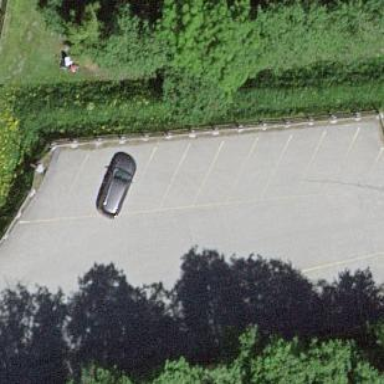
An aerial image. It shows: Parking area.